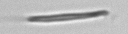
Label: fiber